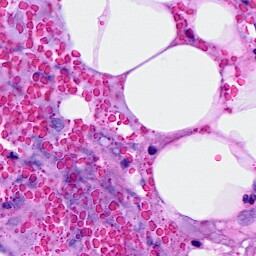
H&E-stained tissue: Breast